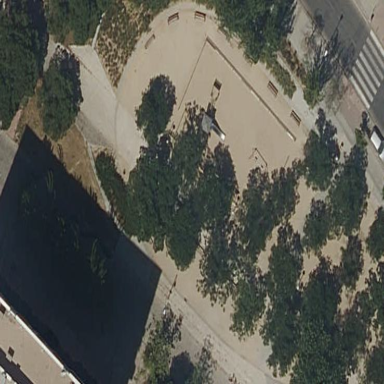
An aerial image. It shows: Playground with sandy surface.